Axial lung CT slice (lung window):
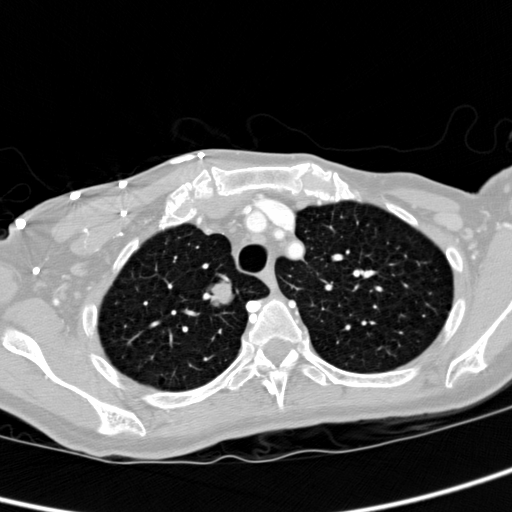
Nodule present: yes
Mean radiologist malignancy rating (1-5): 4.25